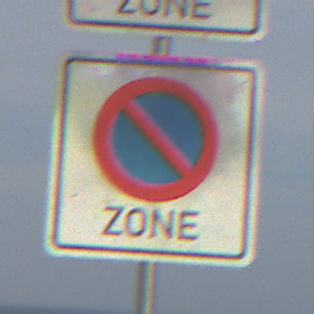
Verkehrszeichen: BeginnEingeschraenktesHalteverbotZone
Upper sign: BeginnZone20
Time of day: MorningAfternoon
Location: Outdoor (Suburban)
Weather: PartlyCloudy
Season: NotSpecified
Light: Natural